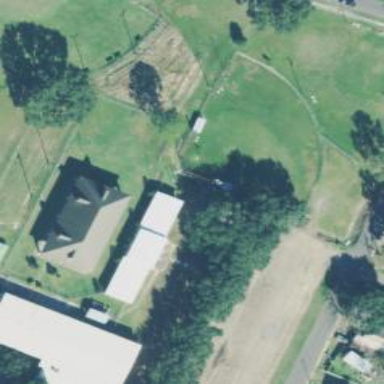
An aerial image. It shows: Clinic building.